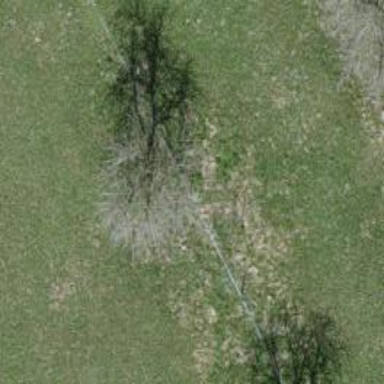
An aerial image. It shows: Agricultural area with deciduous broadleaved trees.